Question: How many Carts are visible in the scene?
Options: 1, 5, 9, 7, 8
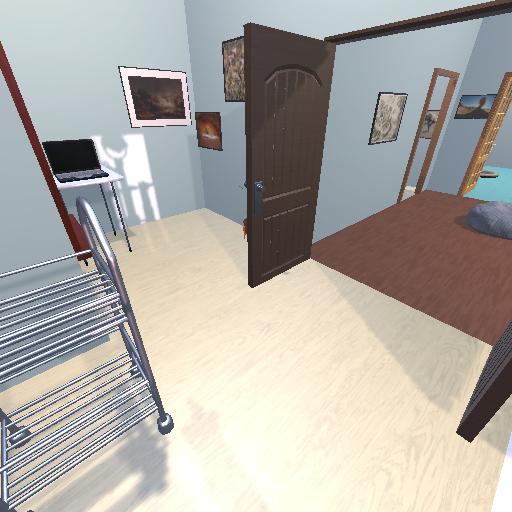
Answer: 1